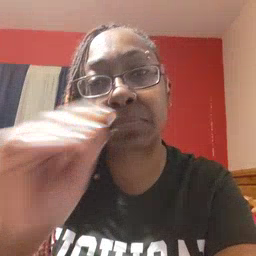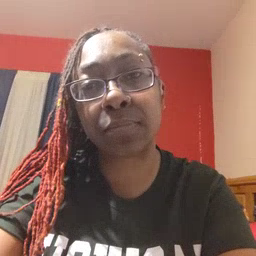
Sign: duck